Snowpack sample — Buffalo Mountain, Silverthorne, Colorado, USA (2/22/26, 2:02 PM MST)
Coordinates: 39.622, -106.113
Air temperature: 33 °F
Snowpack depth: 63 cm
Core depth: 50 cm
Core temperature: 28.4 °F
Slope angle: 11°, slope face: 116°
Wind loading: low
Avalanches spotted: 0
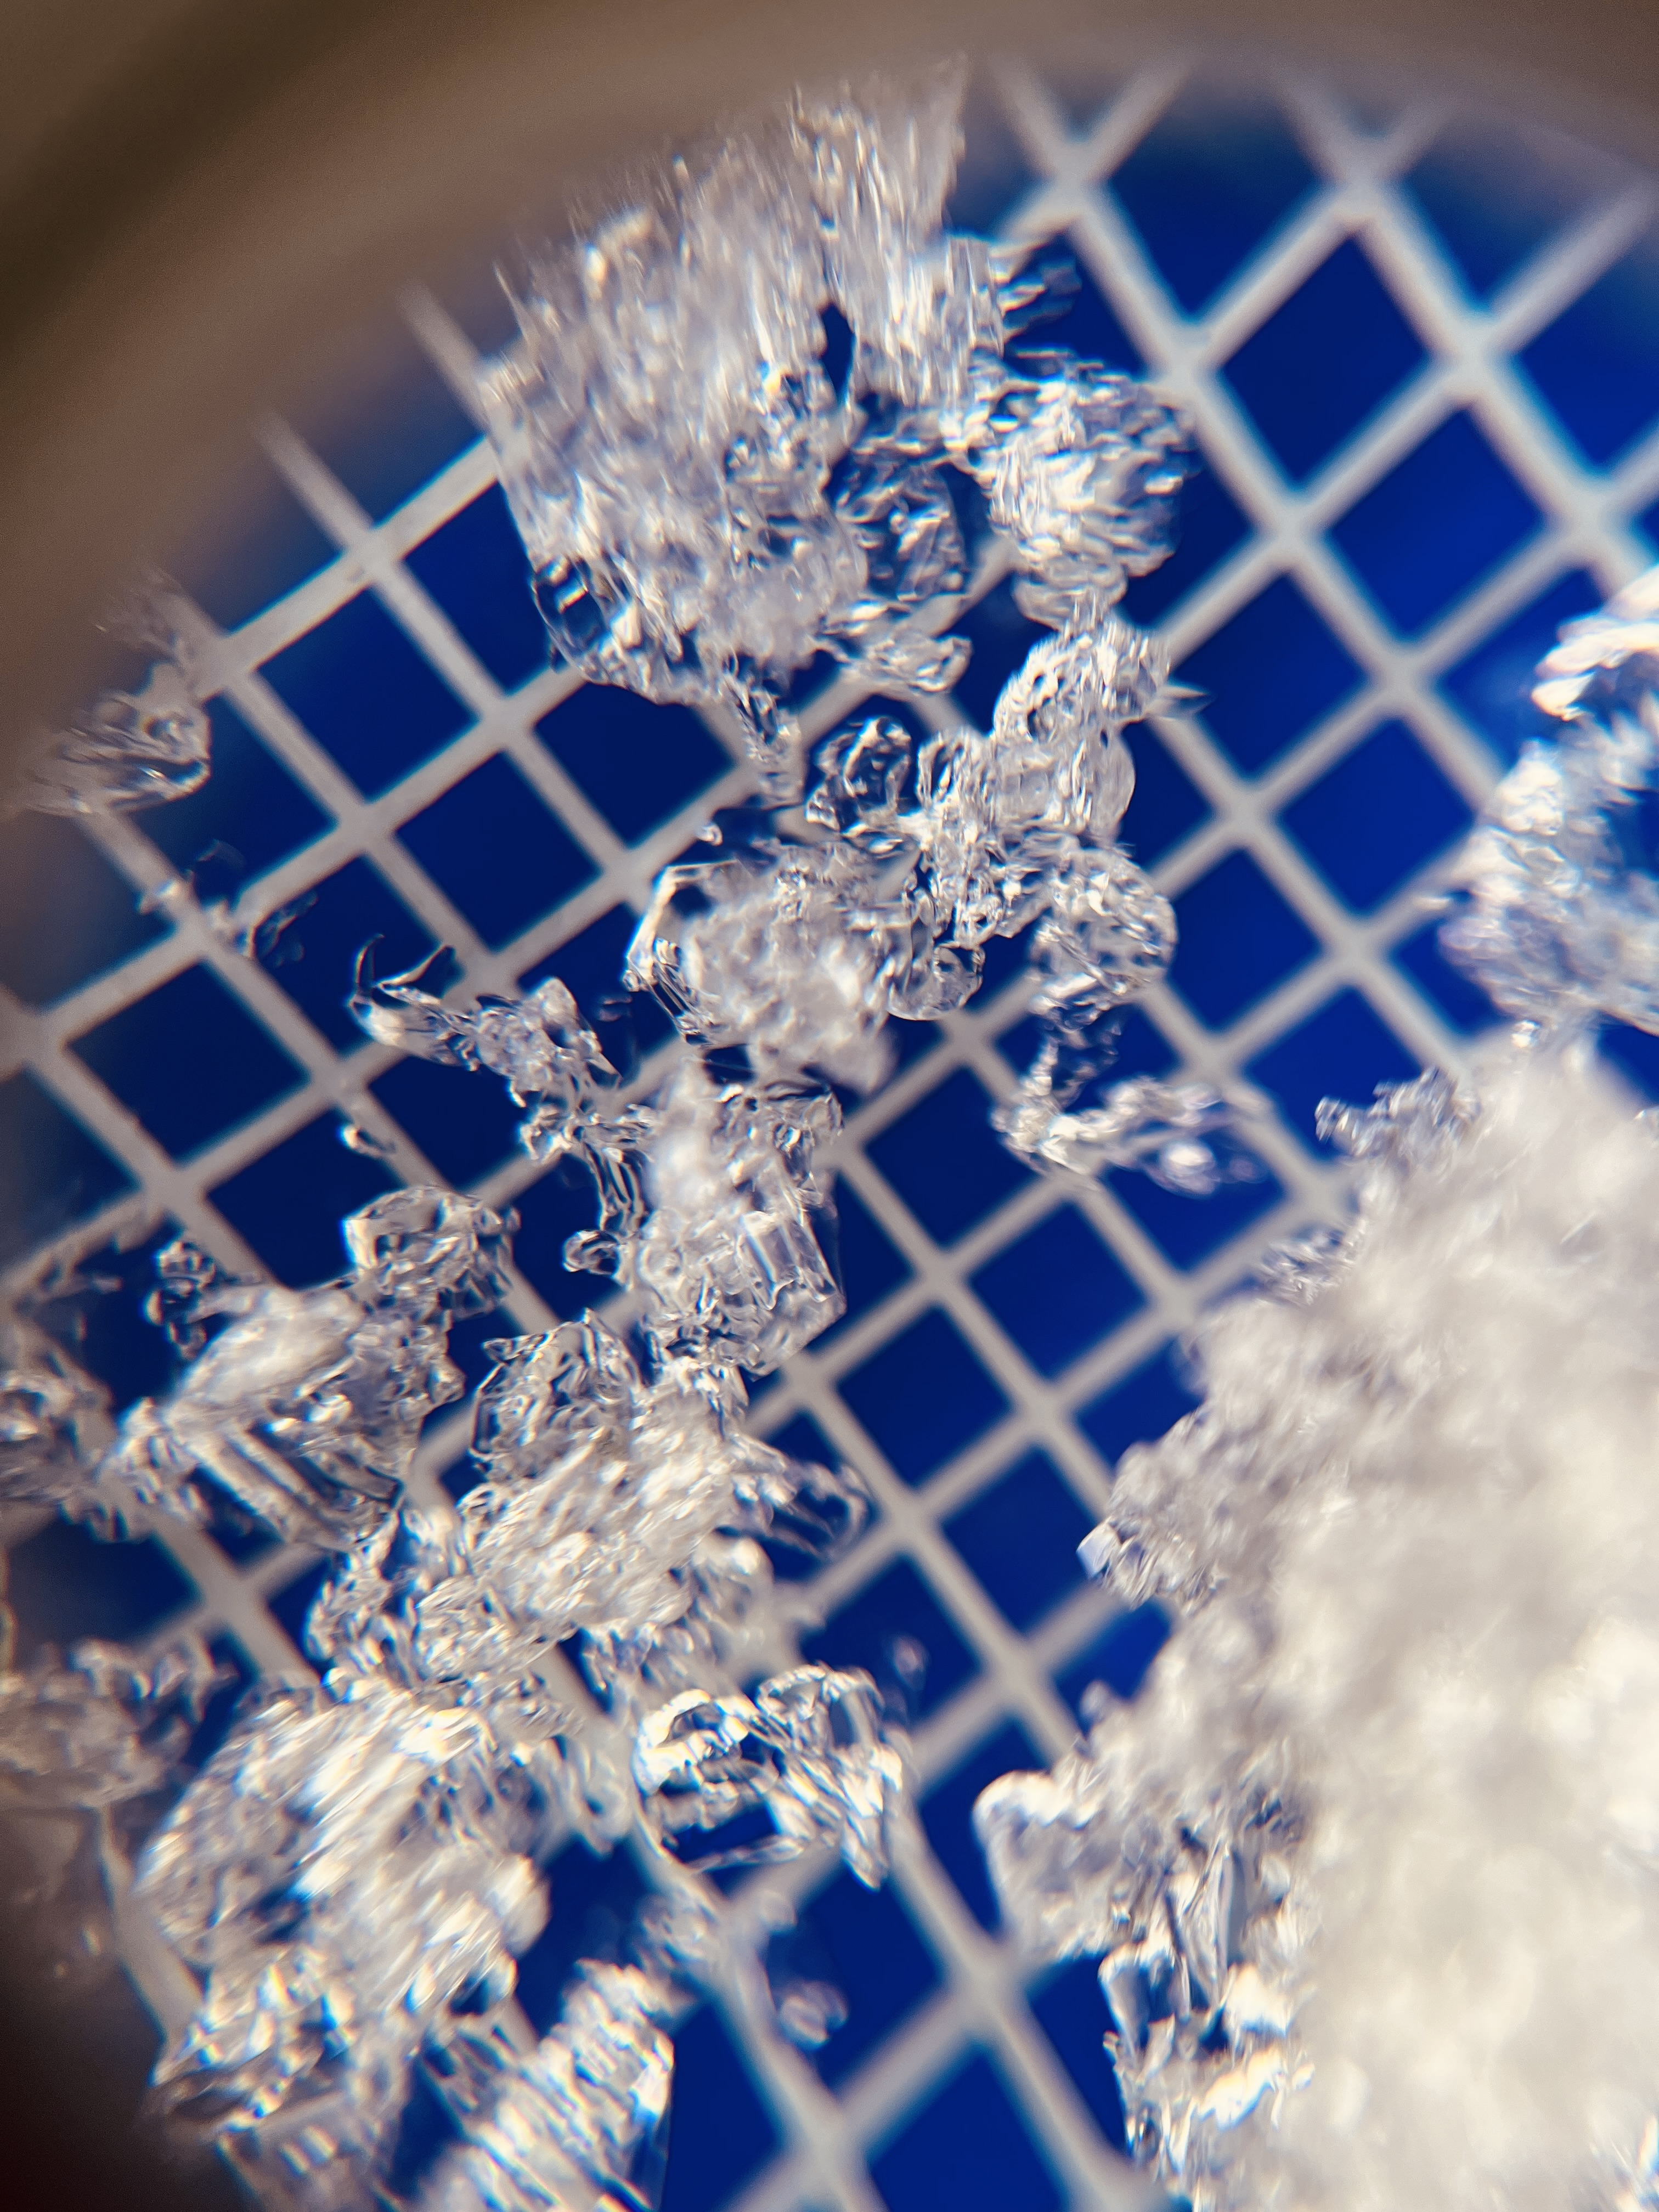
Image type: magnified_profile
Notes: In a firebreak similar to site 1, minimal wind loading with no spotted avalanches (not many faces in view though)